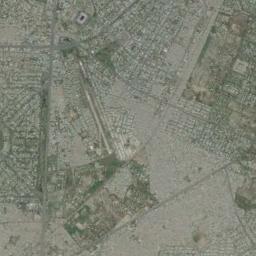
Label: airport